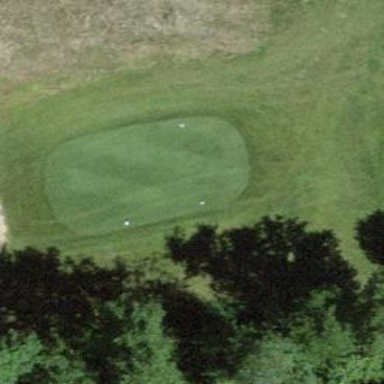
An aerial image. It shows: Golf tee.